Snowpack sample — Loveland Pass, Silver Plume, Colorado, USA (12/14/25, 10:50 AM MST)
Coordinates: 39.664, -105.882
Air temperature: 36 °F
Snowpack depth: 67 cm
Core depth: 20 cm
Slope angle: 6°, slope face: 326°
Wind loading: low
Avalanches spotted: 0
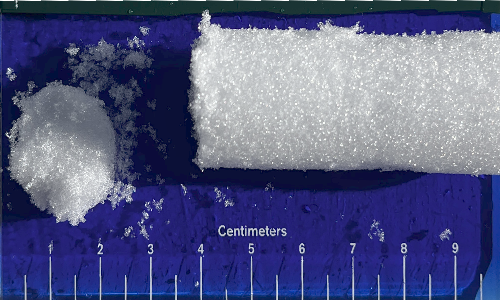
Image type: core
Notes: No avalanches spotted, very late start to the season with minimal snowpack